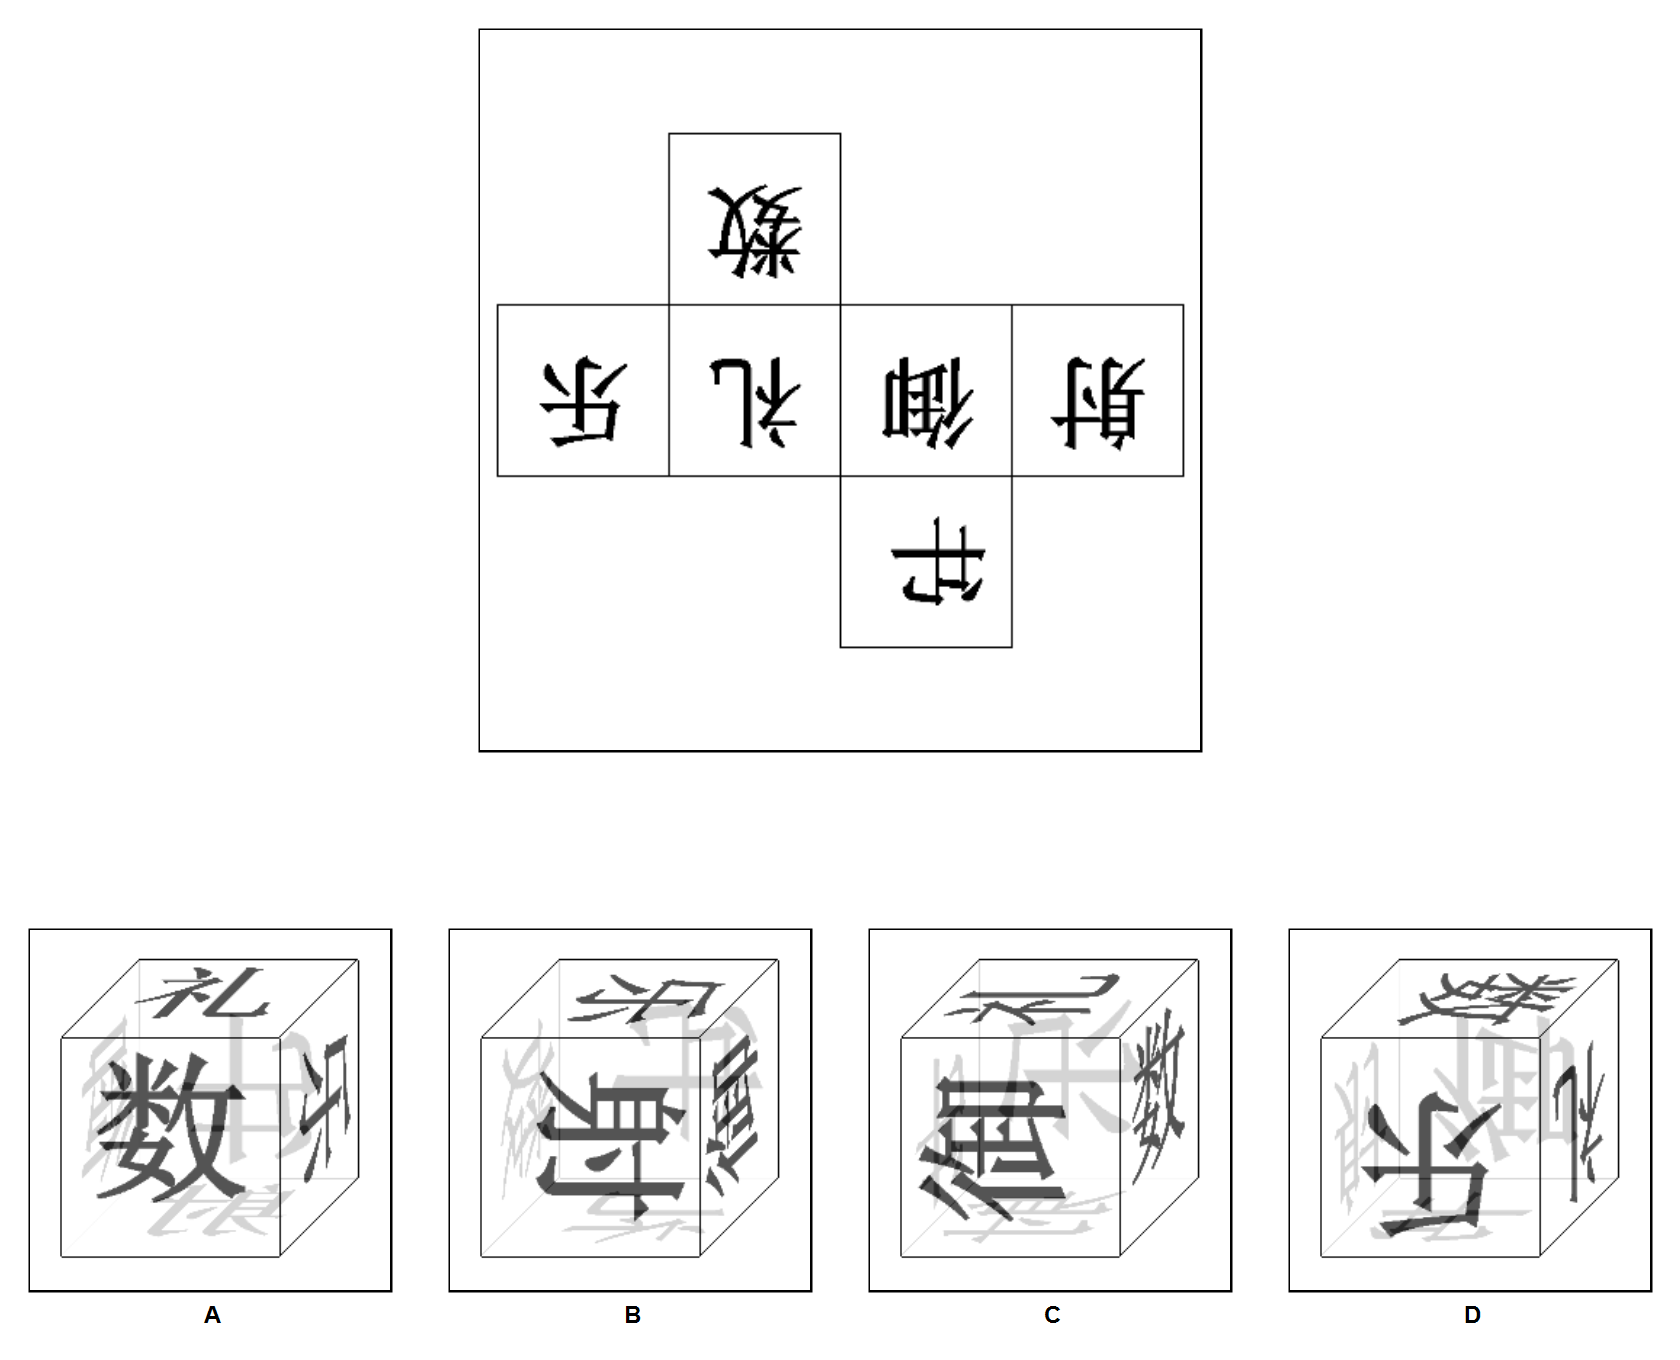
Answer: B